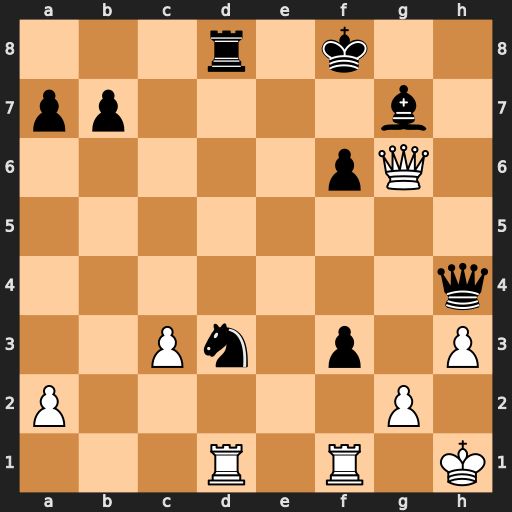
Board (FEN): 3r1k2/pp4b1/5pQ1/8/7q/2Pn1p1P/P5P1/3R1R1K
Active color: w
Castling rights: -
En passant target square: -
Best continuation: Rxd3 fxg2+ Kxg2 Rxd3 Qxd3